Question: I am trying to create a slider for my app similar to the one shown below. I tried doing it in interface builder but no luck. The default slider always shows highlight from the left. How can this be achieved?

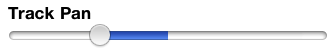
Answer: 'UISlider' doesn't have built-in support for what you want to do. It's probably best to write your own subclass of 'UIControl' or 'UIView' instead of trying to customize a 'UISlider'.
But if you really want to customize a 'UISlider', here's what you need to know.
A 'UISlider' has three private 'UIImageView' subviews: one for the thumb, one for the track to the left of the thumb, and one for the track to the right of the thumb. When you drag the thumb or change the slider value programmatically, the slider sends itself 'layoutSubviews'. In its 'layoutSubviews' method, it changes the frames of the three image views to match the new slider value.
You shouldn't mess with 'UISlider''s private subviews. They might change in a future release of iOS. Instead, you want to effectively disable the track image subviews so you can draw your own track, and leave the thumb image subview alone so 'UISlider' will take care of showing the thumb.
You'll need to subclass 'UISlider'. In your subclass, you'll need to do several things:
- You'll need to set your 'minimumValueImage' and 'maximumValueImage' properties to a transparent 'UIImage'. This will effectively disable the private 'UISlider' subviews that draw the normal two-part track.- You'll need to give yourself three new 'UIImage' properties: 'leftEndImage', 'rightEndImage', and 'filledImage'. You'll use these to fill the three different parts of your track.- You'll need to give yourself three 'UIImageView' subviews - one for each of the three parts of the track.- You'll need to override 'layoutSubviews'. In your method, you need to call '[super layoutSubviews]', then set the frames of your three image subviews to match the current value of the slider.
It could be a little complicated if you're new to iOS programming. Good luck.
## UPDATE
Actually, it occurs to me that you could set 'minimumValueImage' to a left-right mirror of the default 'maximumValueImage' image, so that 'UISlider' will draw both of the white ends of your three-part track. Then you just have to add one 'UIImageView' subview of your own to draw the blue part of the track.
However you do it, if you subclass 'UISlider' and insert subviews, you are depending on 'UISlider''s implementation not changing too much. If, for example, a future version of 'UISlider' draws the track and thumb directly in 'drawRect:' instead of using subviews, your subclass will certainly look wrong.